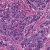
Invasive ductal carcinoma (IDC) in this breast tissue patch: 1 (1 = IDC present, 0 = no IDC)